You are looking at the wavelet scalogram of a bearing's acceleration signal. Diagnose the bearing from this image, choosing from: normal, inner_race, outer_race, ball.
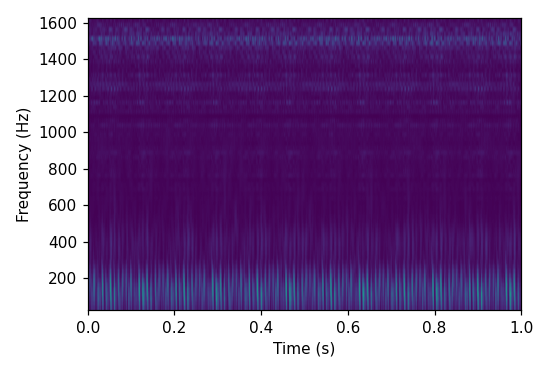
Answer: outer_race